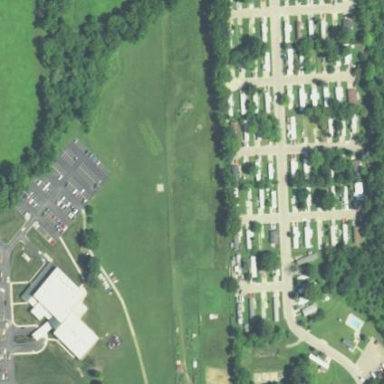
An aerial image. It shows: Residential area that serves as trailer park.